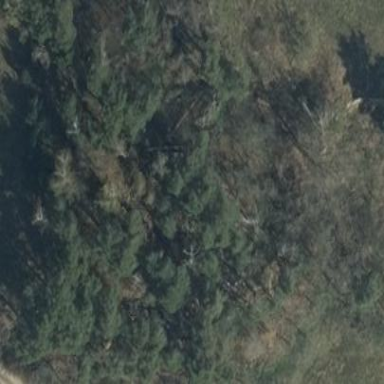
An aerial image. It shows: Forest area.